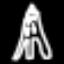
Label: The Eiffel Tower